【题型】解答题　【知识点】平面几何　【难度】easy
已知：如图, 在 $\triangle ABC$ 中, $AB = AC$, $D$ 是 $BC$ 中点, 点 $E$ 在 $BA$ 延长线上, 点 $F$ 在 $AC$ 边上, $\angle EDF = \angle B$, 求证：

(1) $\triangle BDE \sim \triangle CFD$；

(2) $DF^2 = EF \cdot CF$。
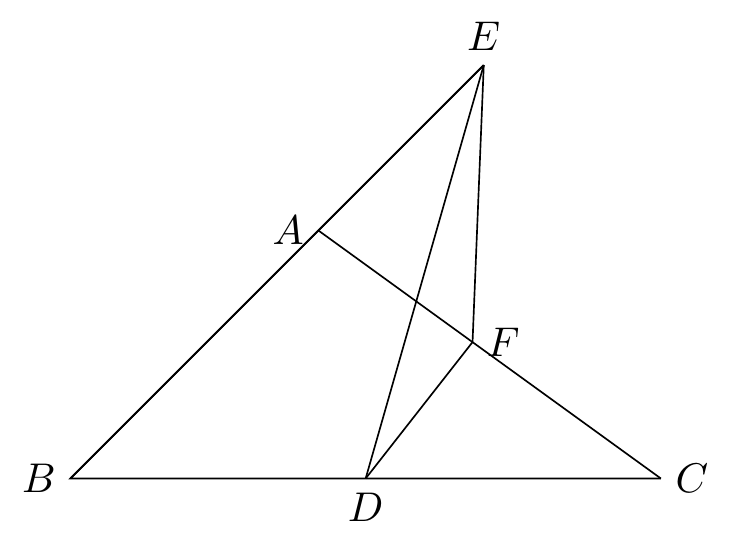
【解答】
证明：
(1) $\because AB = AC$,

$\therefore \angle B = \angle ACB$,

$\because \angle EDF = \angle B$, $\angle EDC = \angle B + \angle BED = \angle EDF + \angle FDC$,

$\therefore \angle BED = \angle CDF$,

$\therefore \triangle BDE \sim \triangle CFD$；

(2) $\because$ 点 $D$ 是 $BC$ 的中点,

$\therefore BD = CD$,

由 (1) 可知：$\triangle BDE \sim \triangle CFD$,

$\therefore \frac{CF}{BD} = \frac{DF}{DE}$,

$\therefore \frac{CF}{DF} = \frac{CD}{DE}$,

$\because \angle EDF = \angle B = \angle ACB$,

$\therefore \triangle EDF \sim \triangle CDF$,

$\therefore \frac{CF}{DF} = \frac{DF}{EF}$,

$\therefore DF^2 = EF \cdot CF$。